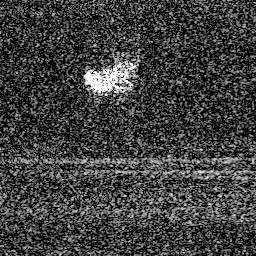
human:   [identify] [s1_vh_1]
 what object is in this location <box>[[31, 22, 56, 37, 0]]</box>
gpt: <ref>1 large ship at the center</ref>